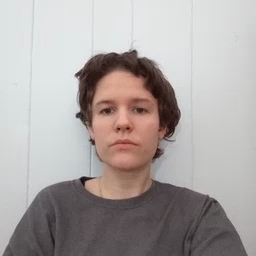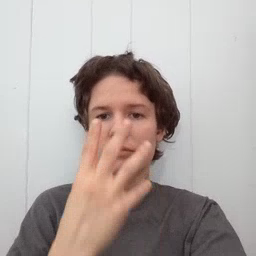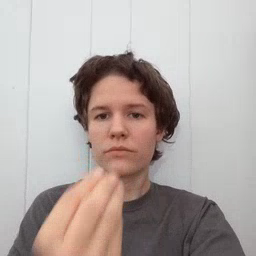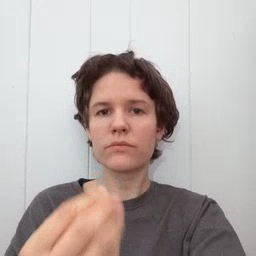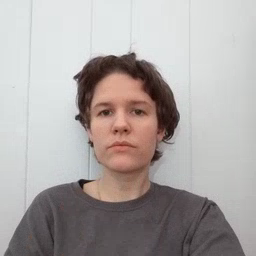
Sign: wolf